Field crop: maize
Growth stage: 2
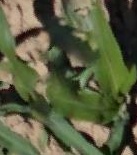
Species: maize